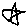
Label: star